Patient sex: F
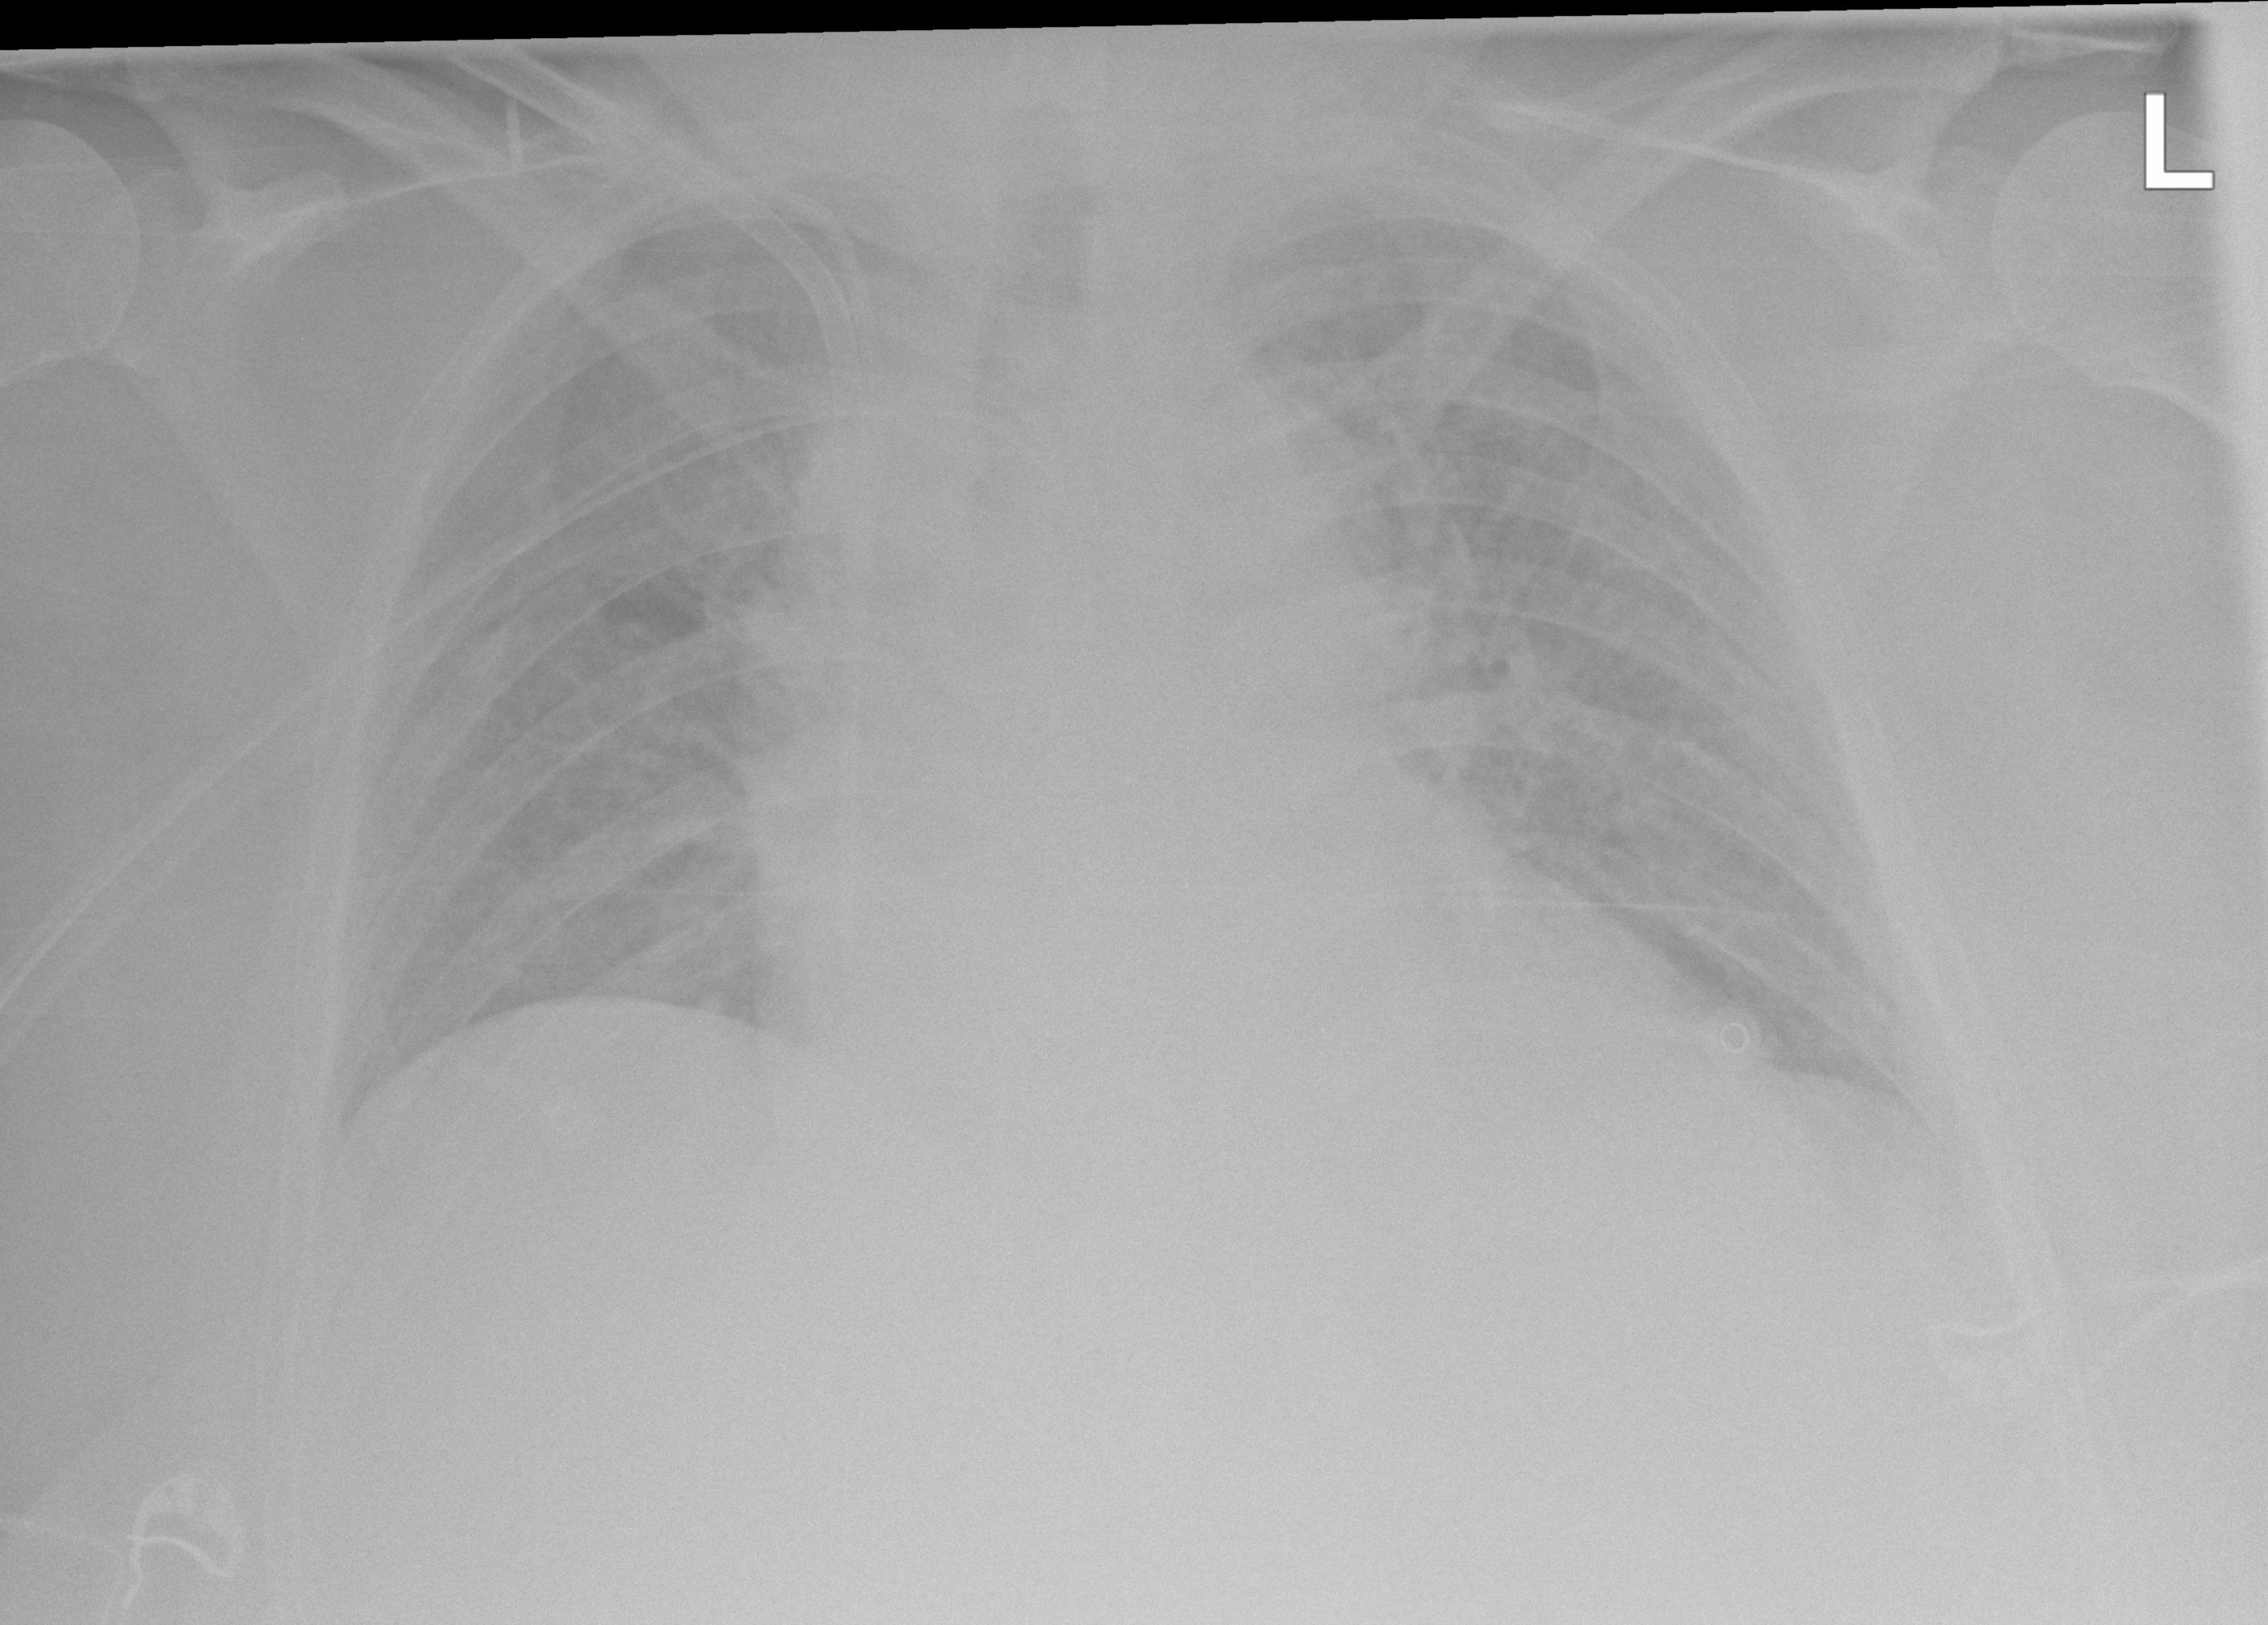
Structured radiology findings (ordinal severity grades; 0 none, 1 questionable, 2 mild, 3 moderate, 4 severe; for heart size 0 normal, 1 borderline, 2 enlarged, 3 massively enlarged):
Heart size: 1
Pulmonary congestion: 2
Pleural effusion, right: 0
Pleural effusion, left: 1
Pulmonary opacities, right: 0
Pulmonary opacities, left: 0
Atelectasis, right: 0
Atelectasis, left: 0